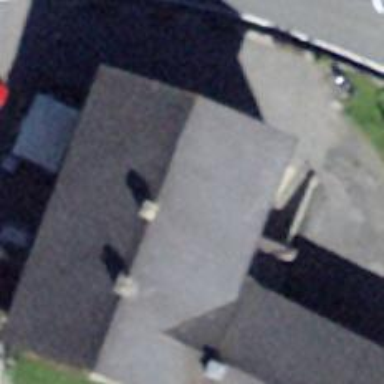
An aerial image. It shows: Café.